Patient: sex M, age 64
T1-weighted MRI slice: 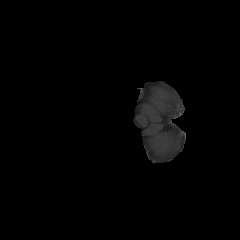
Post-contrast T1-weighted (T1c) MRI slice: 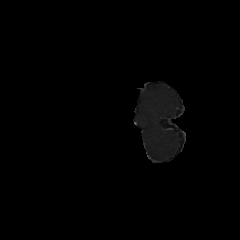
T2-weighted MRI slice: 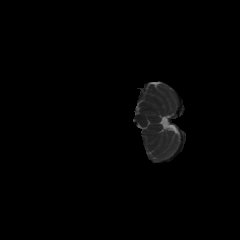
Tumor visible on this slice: no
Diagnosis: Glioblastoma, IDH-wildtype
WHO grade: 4